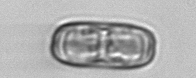
Label: Ephemera